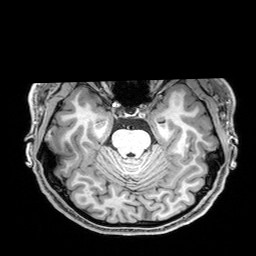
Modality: T1w
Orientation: coronal
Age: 24
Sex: male